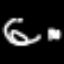
Label: frog